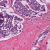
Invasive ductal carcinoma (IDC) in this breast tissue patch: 0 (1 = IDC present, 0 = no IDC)